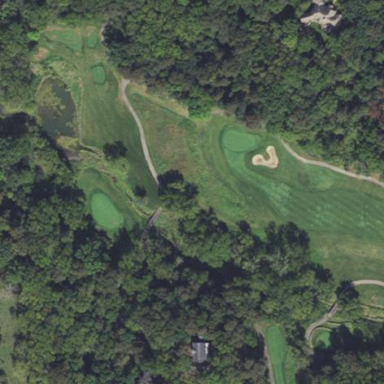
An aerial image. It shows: Rough area on grassy golf course.